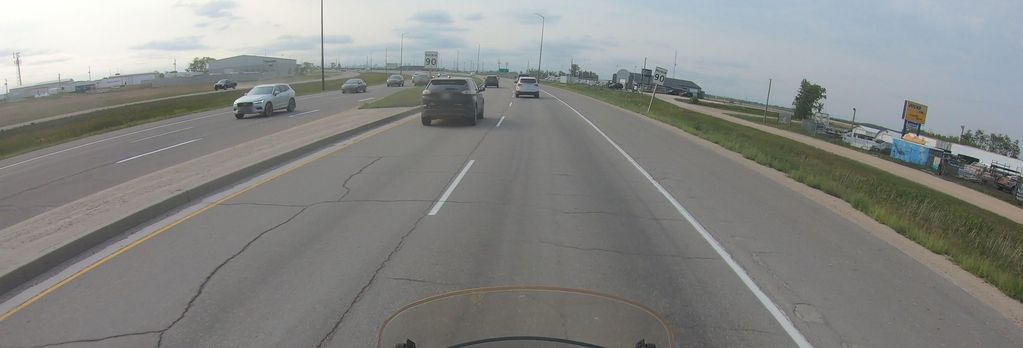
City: winnipeg